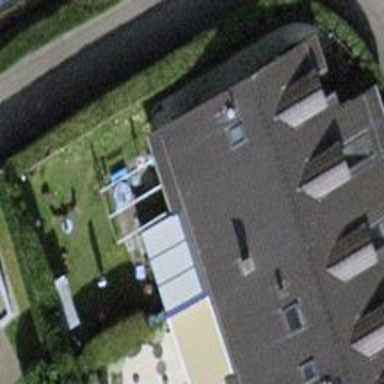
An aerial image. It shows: Garden enclosed by fence.